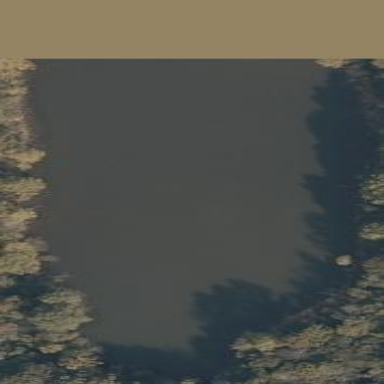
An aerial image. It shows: Lake with natural water.